Question: As you can see, the code below isnt doing much (all commented out) more than enumerating over a set of files, however, my memory usage is growing to over 2 GB after 40 seconds of running the function below which is launched by pressing a button on the UI.
I can run the UI for hours, and before pressing the button, the memory usage does not exceed 8MB.
Given that ARC is turned on, what is holding on to the memory?
'removed original code as the edit below made no differance.'
Attempted '@autoreleasepool{ dispatch_asyny ... }' and permutations of that around the while and inside the while loop which had no effect.
Here is the code with autorelasepool added and cleaned up
'''
-(void) search{
self.dict = [[NSMutableDictionary alloc] init];
NSFileHandle *fileHandle = [NSFileHandle fileHandleForWritingAtPath:@"/tmp/SeaWall.log"];
dispatch_async(dispatch_get_global_queue(DISPATCH_QUEUE_PRIORITY_DEFAULT, 0), ^{
NSString *bundleRoot = @"/";
NSFileManager *manager = [NSFileManager defaultManager];
NSDirectoryEnumerator *direnum = [manager enumeratorAtPath:bundleRoot];
NSString *filename;
while ((filename = [NSString stringWithFormat:@"/%@", [direnum nextObject]] ) && !self.exit) {
@autoreleasepool {
NSString *ext = filename.pathExtension;
if ([ext hasSuffix:@"so"] || [ext hasSuffix:@"dylib"] ) {
if (filename == nil || [NSURL URLWithString:filename] == nil) {
continue;
}
NSData *nsData = [NSData dataWithContentsOfFile:filename];
if (nsData != nil){
NSString *str = [nsData MD5];
nsData = nil;
[self writeToLogFile:[NSString stringWithFormat:@"%@ - %@", [filename lastPathComponent], str]];
}
}
ext = nil;
} // end autoreleasepool
}
[fileHandle closeFile];
[self ControlButtonAction:nil];
});
}
'''

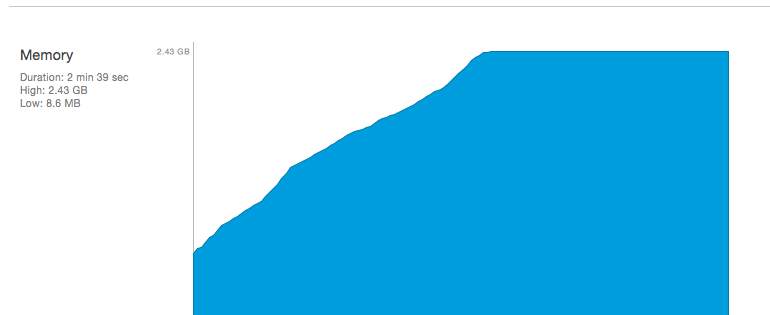
Answer: The memory is not exactly leaked: it is very much ready to be released, but it never has a chance to be.
ARC builds upon the manual memory management rules of Objective-C. The base rule is that "the object/function that calls 'init' owns the new instance", and the owner must 'release' the object when it no longer needs it.
This is a problem for convenience methods that create objects, like '[NSData dataWithContentsOfFile:]'. The rule means that the 'NSData' class owns the instance, because it called 'init' on it. Once the value will be returned, the class will no longer need the object, and it would need to release it. However, if this happens before the callee gets a chance to retain the instance, it will be gone before anything had a chance to happen.
To solve this problem, Cocoa introduces the 'autorelease' method. This method transfers the ownership of the object to the last autorelease pool that was set up. Autorelease pools are "drained" when you exit their scope.
Cocoa/AppKit/UIKit automatically set up autorelease pools around event handlers, so you generally do not need to worry about that. However, if you have a long-running method, this becomes an issue.
You can declare an autorelease pool using the '@autoreleasepool' statement:
'''
@autoreleasepool
{
// code here
}
'''
At the closing bracket, the objects collected by the autorelease pool are released (and possibly deallocated, if no one else has a reference to them).
So you would need to wrap the body of your loop in this statement.
Here's an example. This code "leaks" about 10 megabytes every second on my computer, because the execution never leaves the '@autoreleasepool' scope:
'''
int main(int argc, const char * argv[])
{
@autoreleasepool
{
while (true)
{
NSString* path = [NSString stringWithFormat:@"%s", argv[0]];
[NSData dataWithContentsOfFile:path];
}
}
}
'''
On the other hand, with this, the memory usage stays stable, because execution leaves the '@autoreleasepool' scope at the end of every loop iteration:
'''
int main(int argc, const char * argv[])
{
while (true)
{
@autoreleasepool
{
NSString* path = [NSString stringWithFormat:@"%s", argv[0]];
[NSData dataWithContentsOfFile:path];
}
}
}
'''
Creating objects in the loop condition is awkward for long loops because these are not picked up by the inner '@autoreleasepool'. You will need to get these inside the '@autoreleasepool' scope as well.
## Returning
Whenever we 'return' an object (maybe to 'Swift'), we need to register into nearest '@autoreleasepool' block (by calling 'autorelease' method to prevent memory-leak, according to <URL>, but nowadays 'ARC' does that automatically for us;
Whenever 'ARC' disabled; after using 'alloc' and/or 'init', call 'autorelease' manually, like:
'''
- (NSString *)fullName {
NSString *string = [[[NSString alloc] initWithFormat:@"%@ %@",
self.firstName, self.lastName] autorelease];
return string;
}
'''